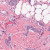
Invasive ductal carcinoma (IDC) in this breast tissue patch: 1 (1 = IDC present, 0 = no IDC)